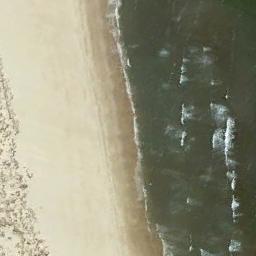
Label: beach